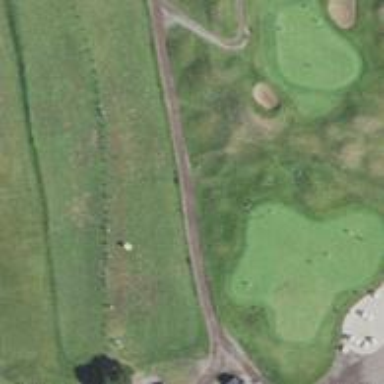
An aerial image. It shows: Picturesque green golfing area with grass land use.